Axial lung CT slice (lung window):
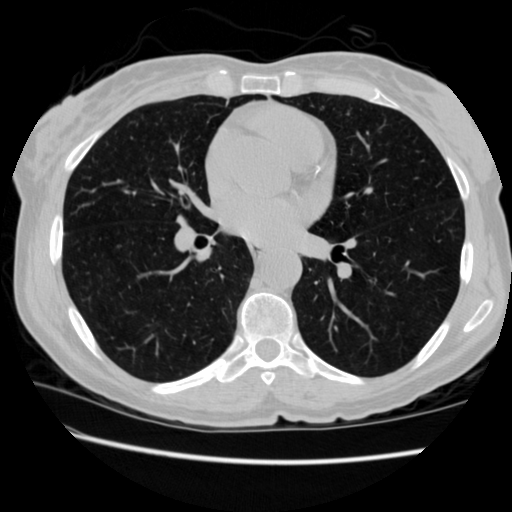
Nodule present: no